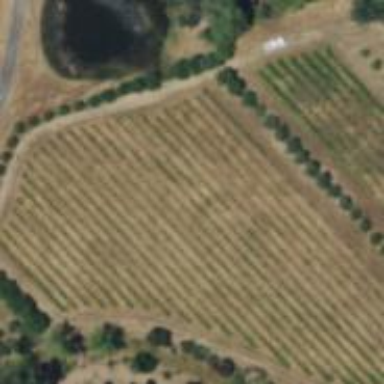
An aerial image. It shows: Vineyard growing grapes.